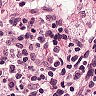
Metastatic tissue present: no